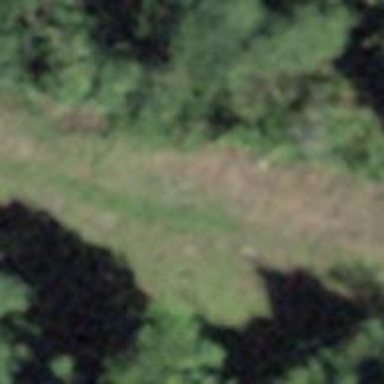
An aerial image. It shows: Track with grade 4 tracktype.